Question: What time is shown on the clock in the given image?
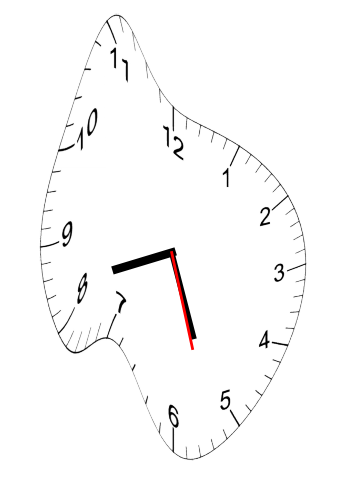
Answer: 08:26:27